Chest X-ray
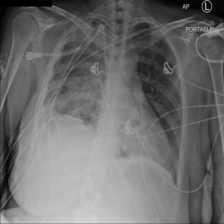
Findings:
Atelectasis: negative
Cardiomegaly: negative
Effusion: negative
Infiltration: positive
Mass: negative
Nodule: negative
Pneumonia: negative
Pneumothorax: negative
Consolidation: negative
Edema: negative
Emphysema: negative
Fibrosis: negative
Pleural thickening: negative
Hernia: negative